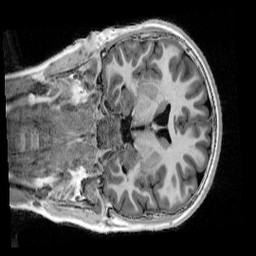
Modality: UNIT1_denoised
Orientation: coronal
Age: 10
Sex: male
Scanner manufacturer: siemens
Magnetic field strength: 3 T
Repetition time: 4 s
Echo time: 0.00303 s